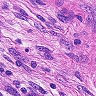
Metastatic tissue present: yes